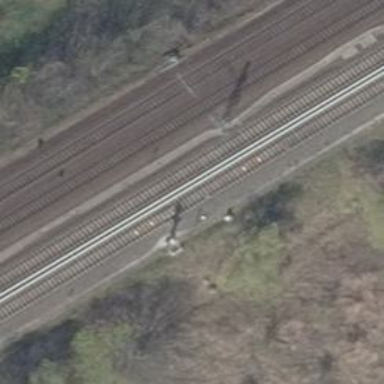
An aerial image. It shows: Railway signal.